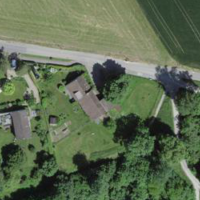
EUNIS habitat code: 55
Species observed at this site:
Sambucus racemosa